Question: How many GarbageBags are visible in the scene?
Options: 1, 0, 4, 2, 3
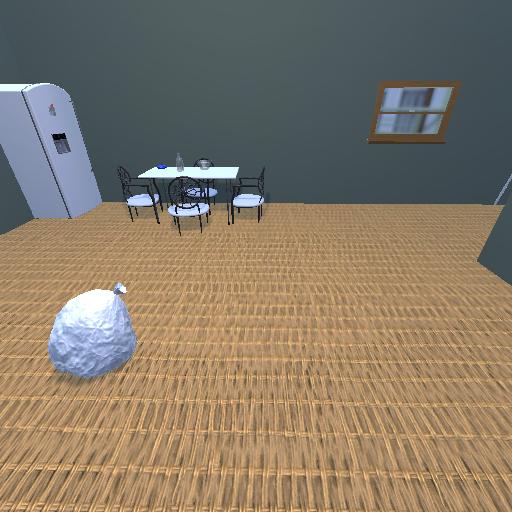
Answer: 1